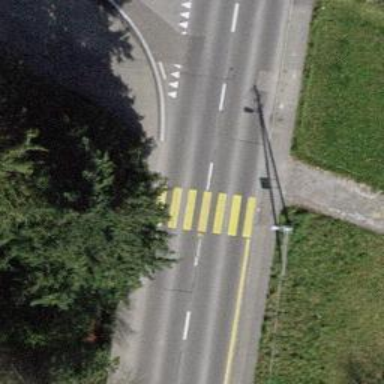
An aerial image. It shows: Zebra crossing on the road.